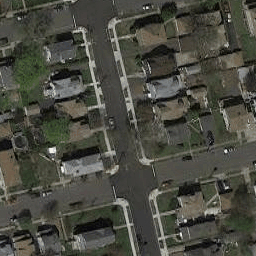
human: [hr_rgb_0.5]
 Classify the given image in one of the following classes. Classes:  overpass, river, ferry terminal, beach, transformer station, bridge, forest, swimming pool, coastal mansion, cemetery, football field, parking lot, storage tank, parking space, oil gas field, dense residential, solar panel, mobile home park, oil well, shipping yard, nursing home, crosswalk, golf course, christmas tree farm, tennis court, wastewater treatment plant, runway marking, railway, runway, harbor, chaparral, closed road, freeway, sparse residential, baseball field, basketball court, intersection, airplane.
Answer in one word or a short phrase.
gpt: intersection